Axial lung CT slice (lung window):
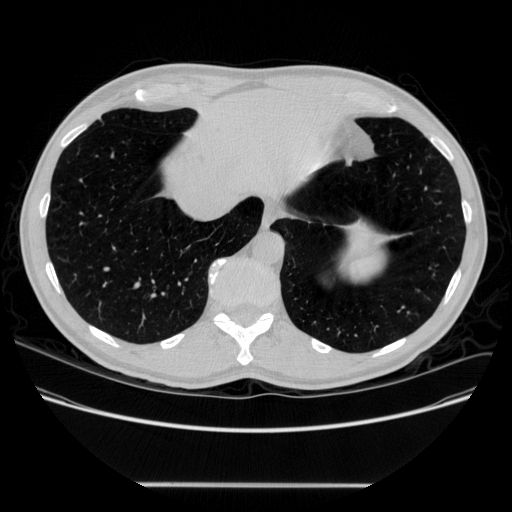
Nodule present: no